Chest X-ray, AP view. Patient: 49 years old, sex M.
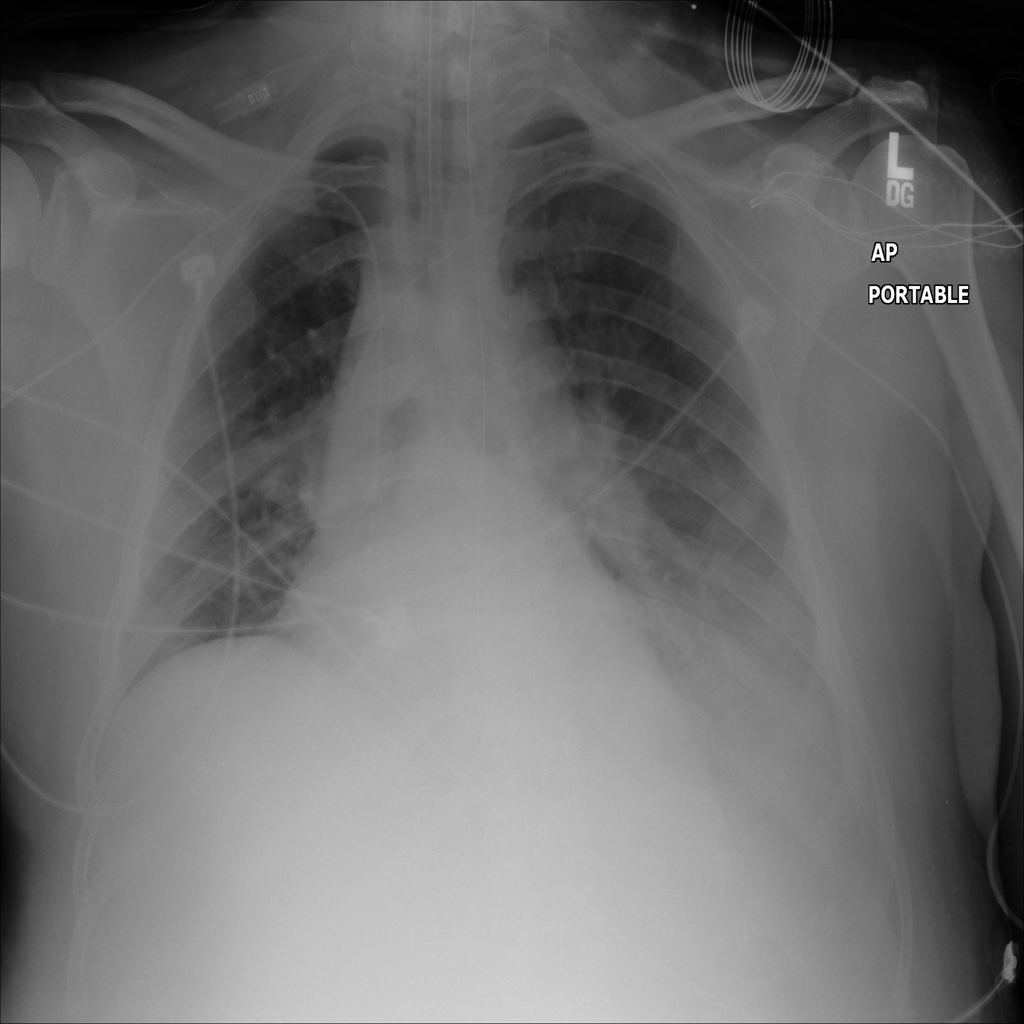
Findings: Effusion